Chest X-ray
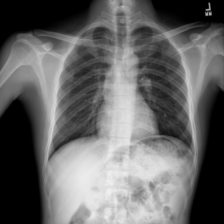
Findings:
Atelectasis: negative
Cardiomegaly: negative
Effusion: negative
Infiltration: negative
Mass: negative
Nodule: negative
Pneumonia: negative
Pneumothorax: negative
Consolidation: negative
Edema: negative
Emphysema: negative
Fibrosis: negative
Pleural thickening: negative
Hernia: negative